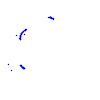
Particle: proton